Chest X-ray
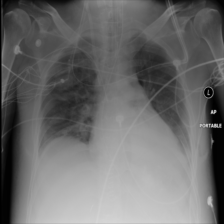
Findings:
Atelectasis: negative
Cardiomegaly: negative
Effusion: negative
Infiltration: negative
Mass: negative
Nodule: negative
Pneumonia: positive
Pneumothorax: negative
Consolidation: negative
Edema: negative
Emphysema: negative
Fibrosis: negative
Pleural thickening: negative
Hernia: negative